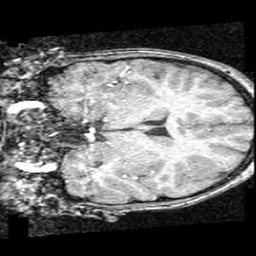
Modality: T1w
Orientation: coronal
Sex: male
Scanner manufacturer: ge
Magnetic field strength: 1.5 T
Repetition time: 21 s
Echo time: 0.008 s